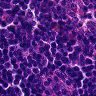
Metastatic tissue present: no